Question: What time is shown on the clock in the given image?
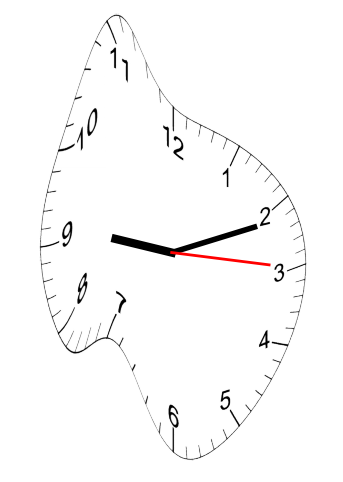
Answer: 09:11:15